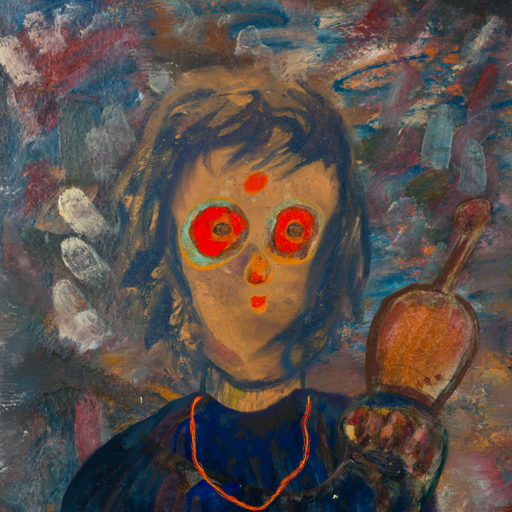
Background: Boggyland, Head And Neck Front: In_The_Sun, Face Front: Sisters, Bust: Pipe, Hair Front: InTheSun, Head Accessory: Blank, Second Necklace: Gypsy_Mother_2, Necklace: Blank, Baby: Blank